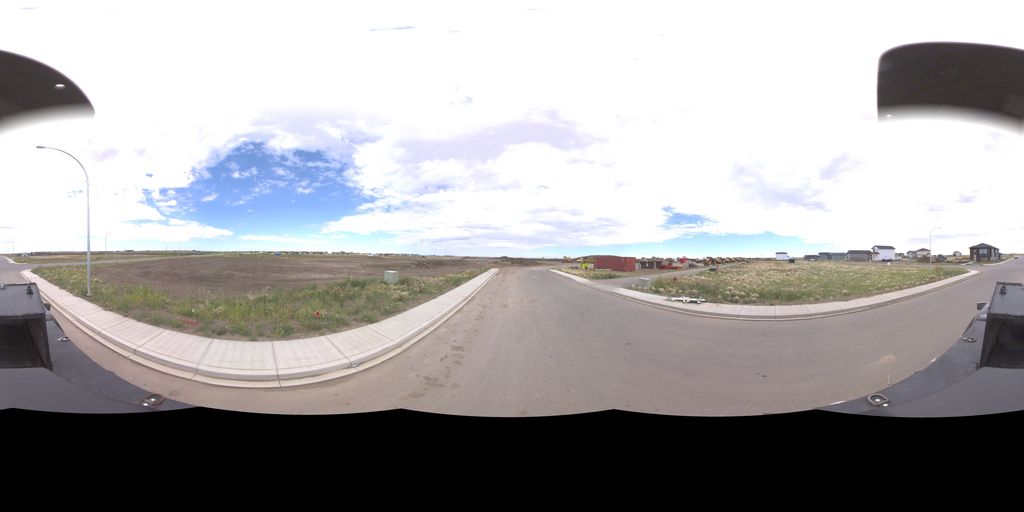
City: saskatoon